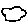
Label: cloud